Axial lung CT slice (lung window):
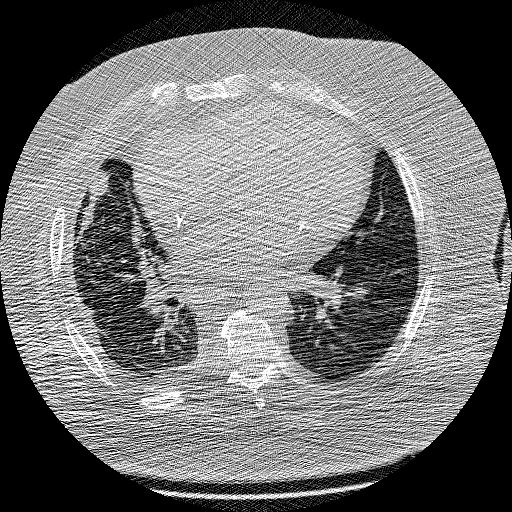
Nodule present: no